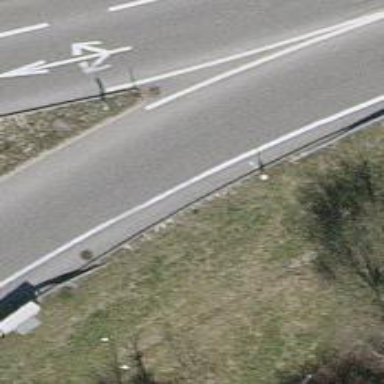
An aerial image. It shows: Trunk highway.